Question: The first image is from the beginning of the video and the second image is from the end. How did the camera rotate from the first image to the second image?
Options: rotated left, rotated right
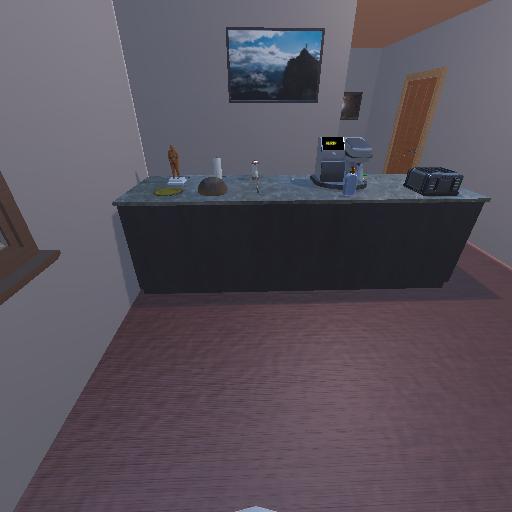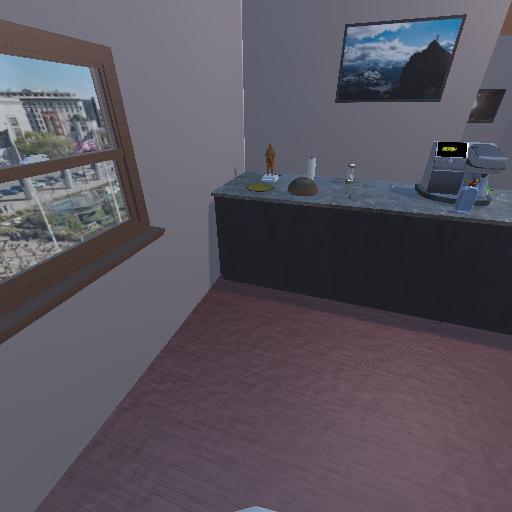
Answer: rotated left